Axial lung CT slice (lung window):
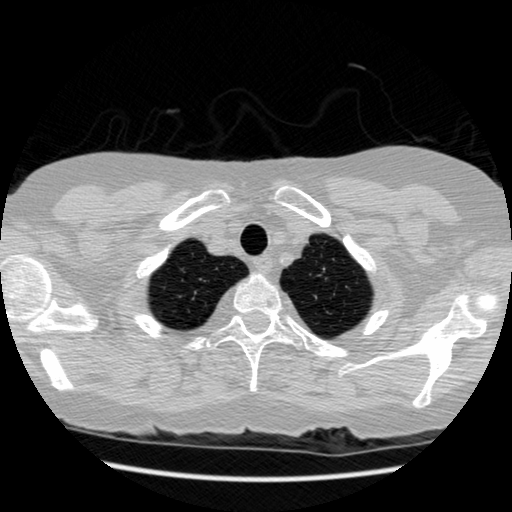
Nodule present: no